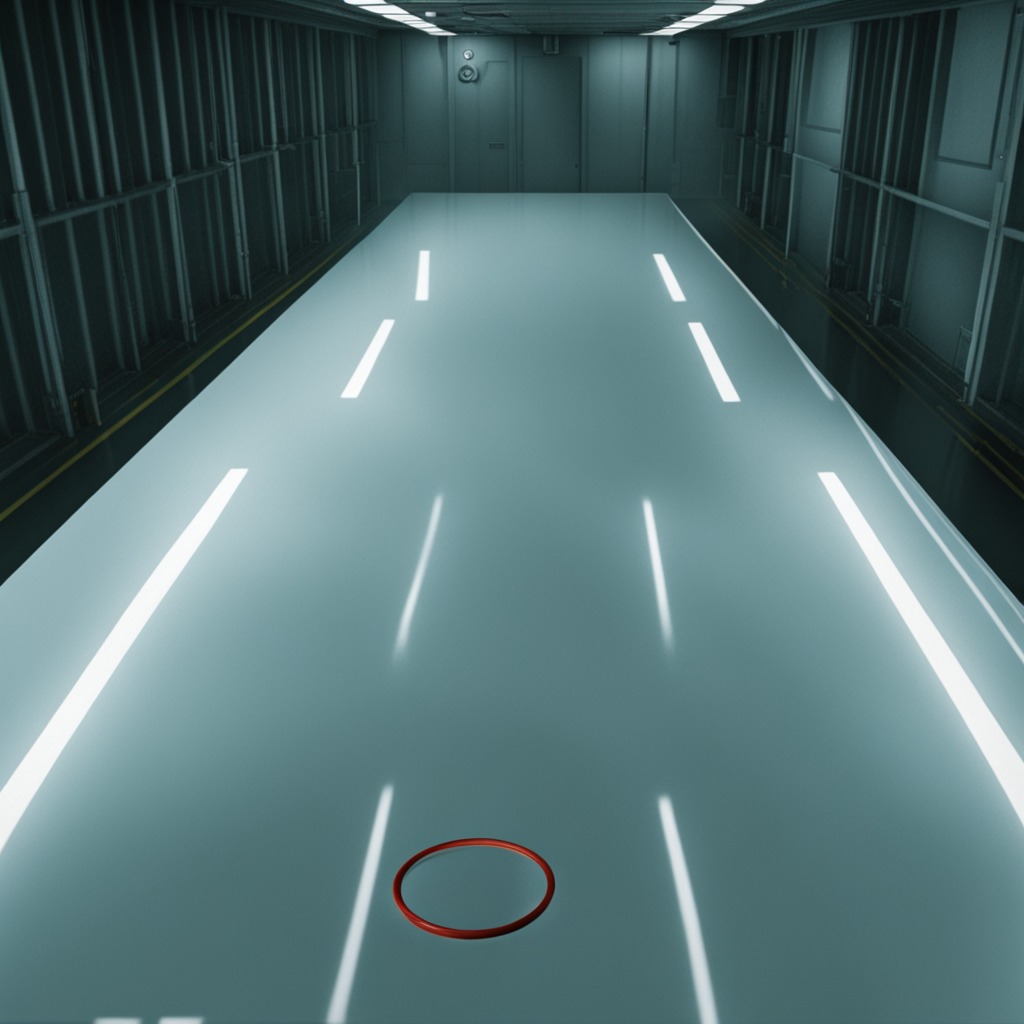
A rubber O-ring is lying on a table in a ship maintenance bay industrial lighting.